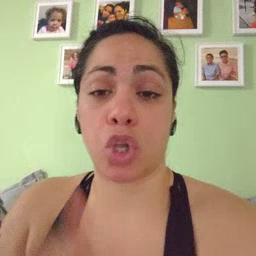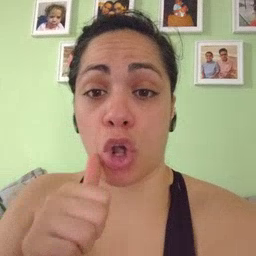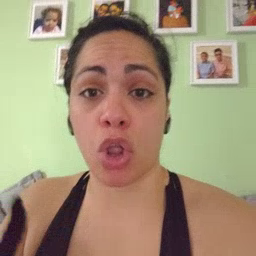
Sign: girl